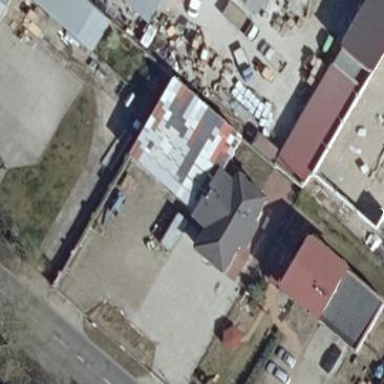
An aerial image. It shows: Outbuilding.